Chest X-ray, PA view. Patient: 23 years old, sex M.
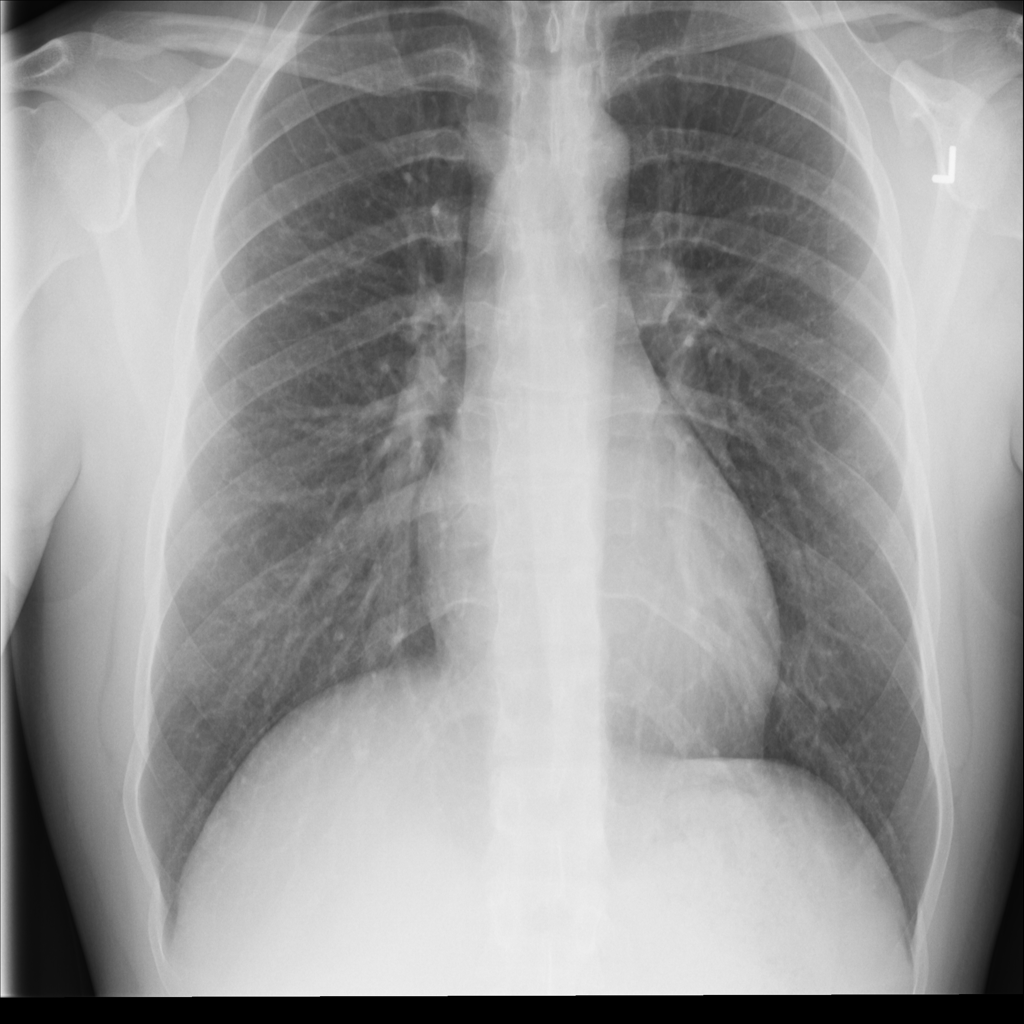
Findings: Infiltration